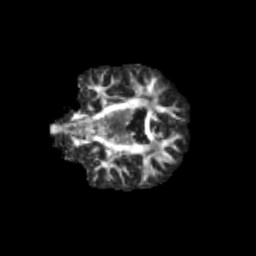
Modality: FA
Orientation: coronal
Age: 11
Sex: female
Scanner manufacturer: siemens
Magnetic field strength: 3 T
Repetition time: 3.8 s
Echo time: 0.07 s